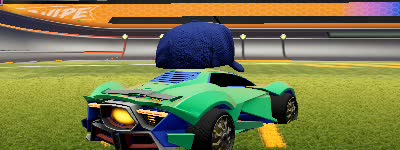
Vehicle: werewolf